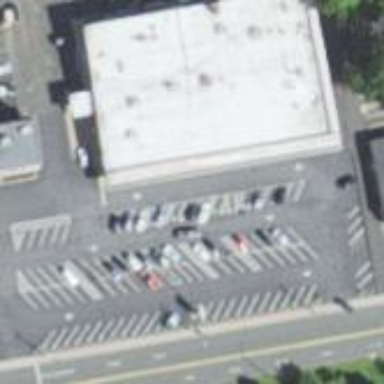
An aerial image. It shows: Building with flat white roof.